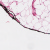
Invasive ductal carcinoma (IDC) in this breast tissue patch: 0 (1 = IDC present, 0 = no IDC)